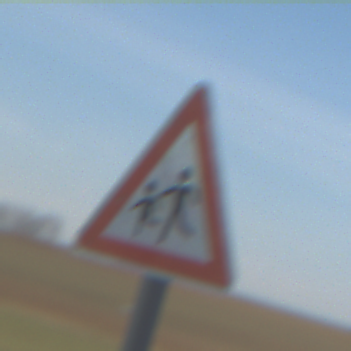
Verkehrszeichen: KinderRechts
Umgebung: Outdoor, Nature
Tageszeit: MorningAfternoon
Wetter: Clear
Licht: Natural
Jahreszeit: Winter
Kontrast: HighContrast